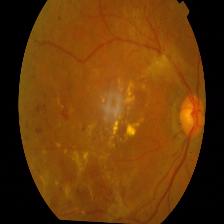
Diabetic retinopathy grade: Proliferative DR